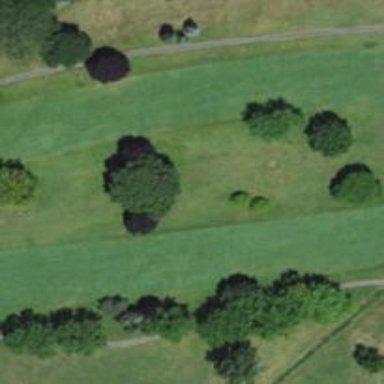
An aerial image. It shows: View of golf hole.